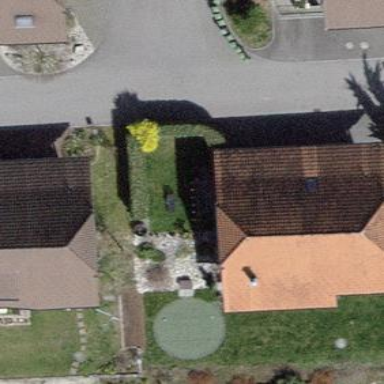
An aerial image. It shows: Simple house.